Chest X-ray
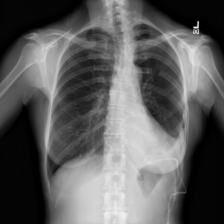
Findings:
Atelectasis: positive
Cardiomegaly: negative
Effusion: negative
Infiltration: negative
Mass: negative
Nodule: positive
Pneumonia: negative
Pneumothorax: negative
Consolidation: positive
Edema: negative
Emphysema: negative
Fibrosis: negative
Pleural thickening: negative
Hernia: negative